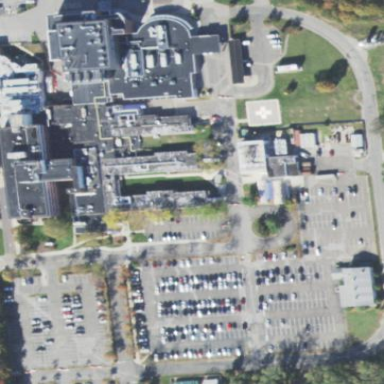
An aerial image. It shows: Hospital with healthcare facilities and helipad.